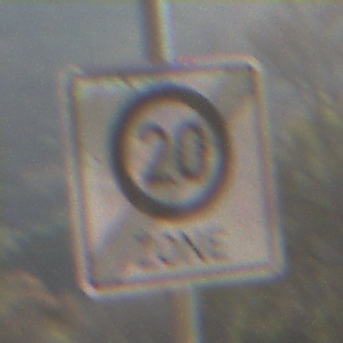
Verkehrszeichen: EndeZone20
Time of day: SunriseSunset
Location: Outdoor (Nature)
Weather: Clear
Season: NotSpecified
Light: Natural